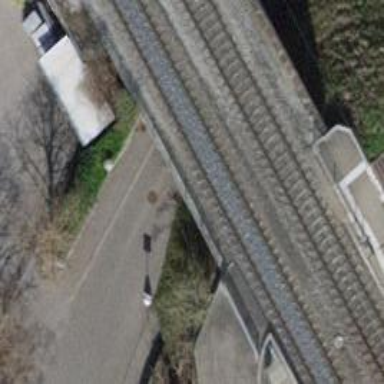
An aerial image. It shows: Bridge with electrified railway tracks featuring contact line.